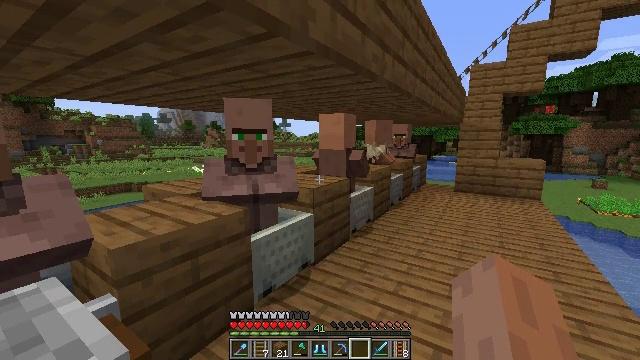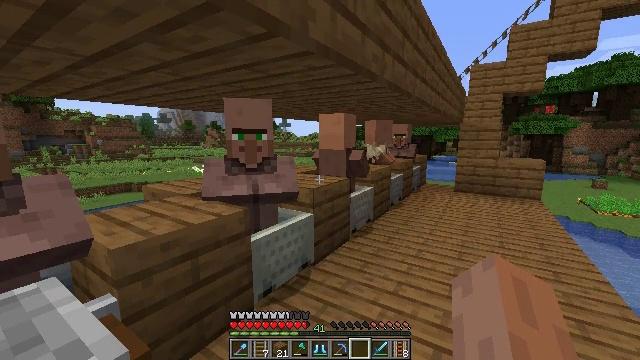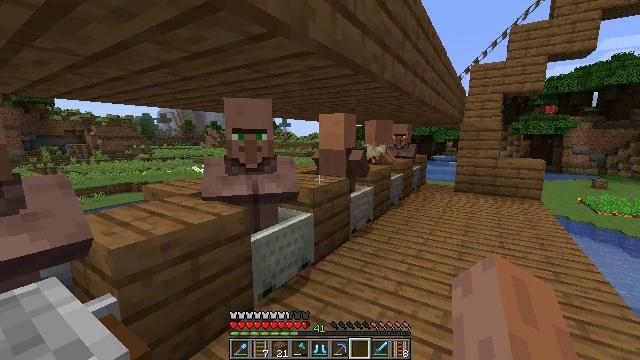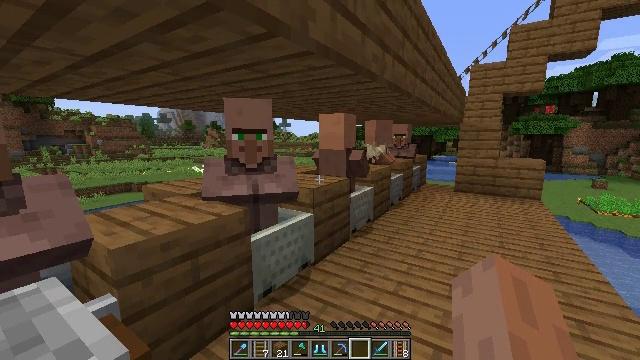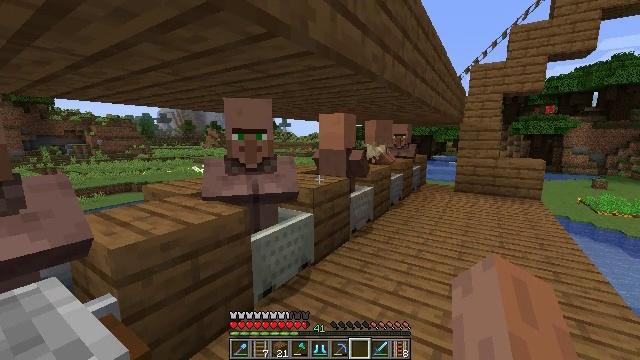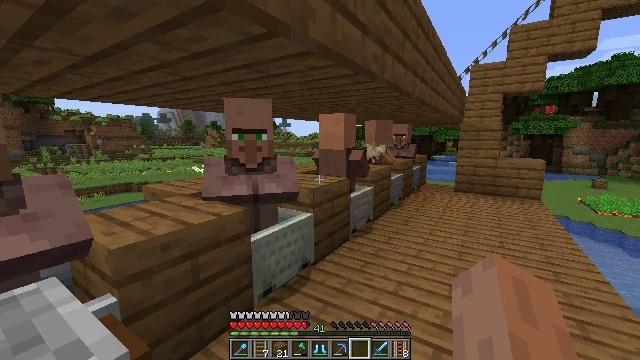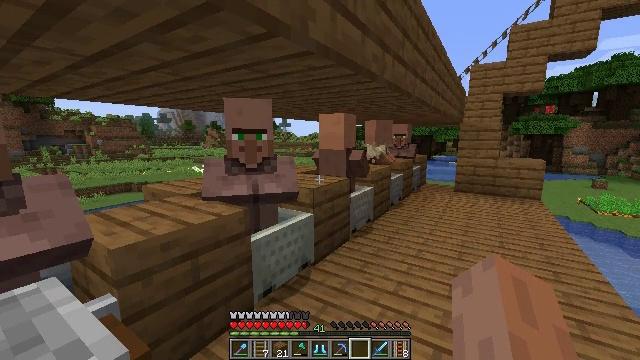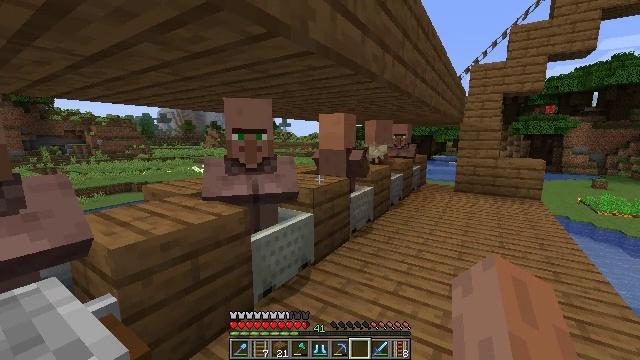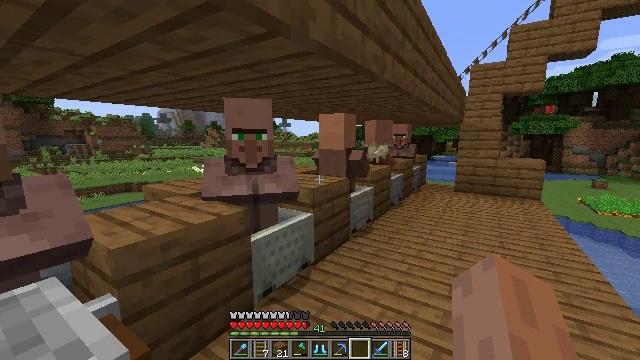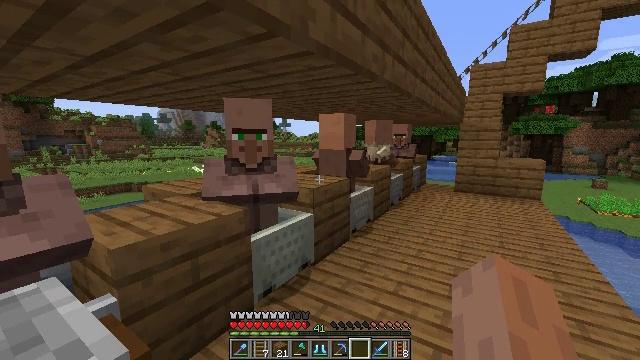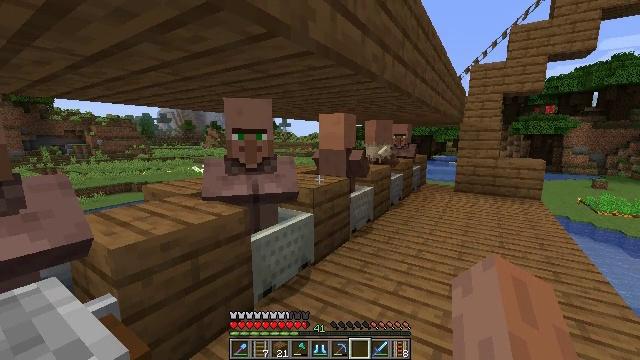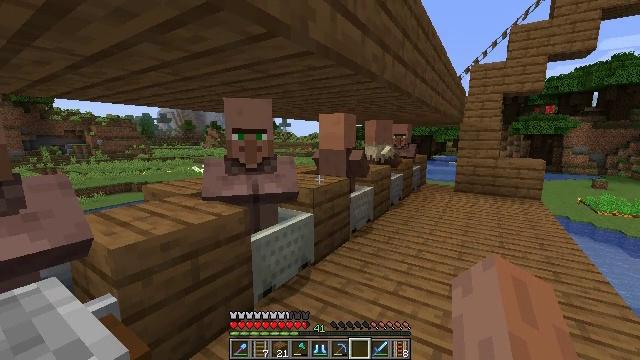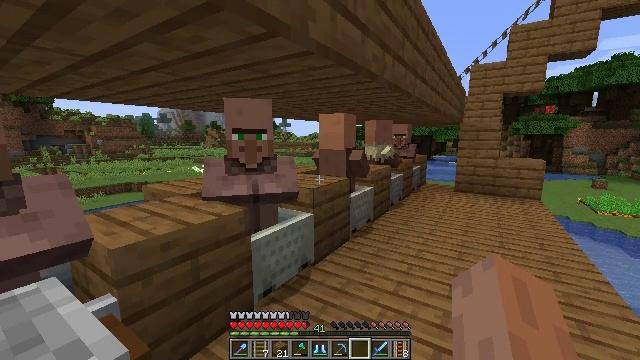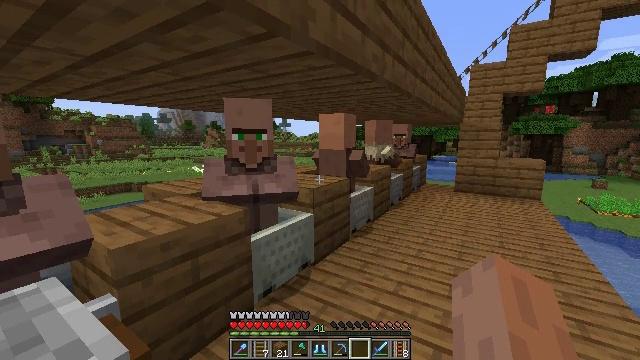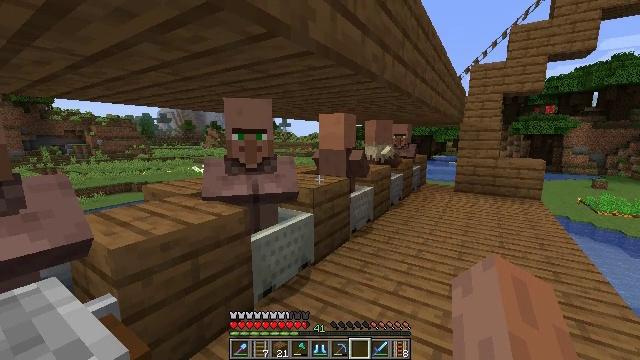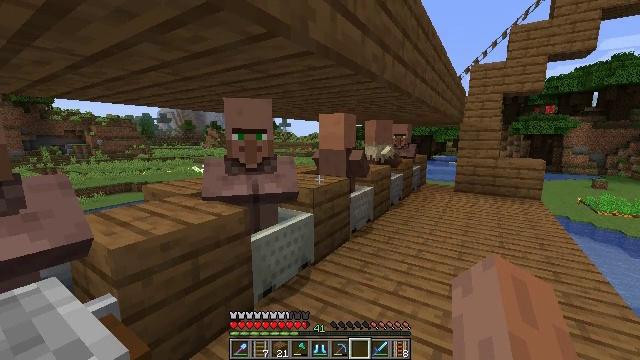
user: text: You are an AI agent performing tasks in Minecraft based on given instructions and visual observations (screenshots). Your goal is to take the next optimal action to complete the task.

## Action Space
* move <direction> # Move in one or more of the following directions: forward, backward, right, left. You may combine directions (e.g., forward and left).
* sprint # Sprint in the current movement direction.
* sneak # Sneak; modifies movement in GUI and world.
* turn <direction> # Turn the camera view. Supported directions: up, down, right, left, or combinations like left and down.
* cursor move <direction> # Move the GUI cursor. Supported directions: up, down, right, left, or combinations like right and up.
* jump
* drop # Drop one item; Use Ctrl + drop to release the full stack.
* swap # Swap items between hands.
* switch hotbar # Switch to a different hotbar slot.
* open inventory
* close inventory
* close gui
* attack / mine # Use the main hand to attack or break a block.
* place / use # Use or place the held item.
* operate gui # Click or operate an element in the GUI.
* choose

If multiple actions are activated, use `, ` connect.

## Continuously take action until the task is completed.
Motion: motion action
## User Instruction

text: Break the grindstone to collect it.
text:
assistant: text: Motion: no_op
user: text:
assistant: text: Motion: no_op
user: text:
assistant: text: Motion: no_op
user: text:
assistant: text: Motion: no_op
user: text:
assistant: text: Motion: no_op
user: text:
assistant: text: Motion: no_op
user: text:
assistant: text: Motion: no_op
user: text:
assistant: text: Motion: no_op
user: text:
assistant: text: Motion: no_op
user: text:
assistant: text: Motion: no_op
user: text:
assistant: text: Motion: no_op
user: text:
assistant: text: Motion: no_op
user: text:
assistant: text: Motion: no_op
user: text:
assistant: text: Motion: no_op
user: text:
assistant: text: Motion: no_op
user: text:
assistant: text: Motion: no_op
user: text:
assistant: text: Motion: no_op
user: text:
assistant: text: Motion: no_op
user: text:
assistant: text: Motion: no_op
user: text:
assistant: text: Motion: no_op
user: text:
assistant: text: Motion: no_op
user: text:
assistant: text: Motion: no_op
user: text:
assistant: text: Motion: no_op
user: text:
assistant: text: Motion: no_op
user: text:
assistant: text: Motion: no_op
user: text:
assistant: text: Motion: no_op
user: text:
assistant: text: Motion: no_op
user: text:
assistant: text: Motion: no_op
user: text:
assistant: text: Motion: no_op
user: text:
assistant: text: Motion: turn left and down